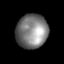
Tissue: lung
Cell type: Myeloid cells
Senescence score: 0.2426
Nuclear area (px): 1055
Mean DAPI intensity: 125.308